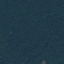
Land use / land cover: Forest